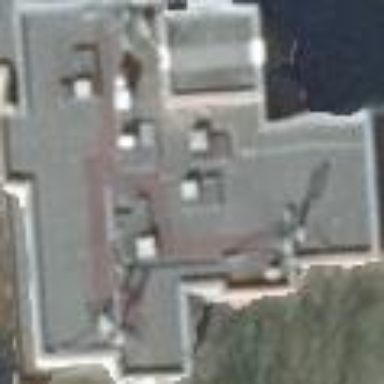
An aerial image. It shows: Building consisting of apartments.